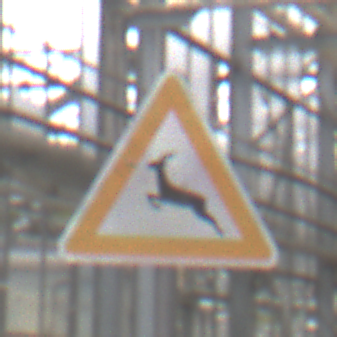
Verkehrszeichen: WildwechselRechts
Umgebung: Roofed, Special
Tageszeit: Midday
Wetter: Overcast
Licht: Natural
Jahreszeit: NotSpecified
Kontrast: LowContrast